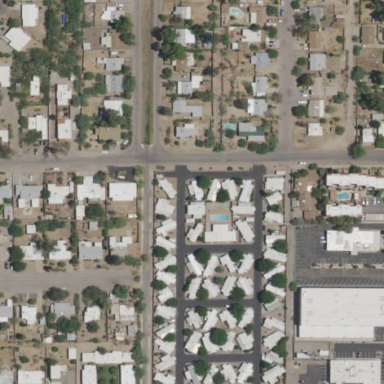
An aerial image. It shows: Residential area known as trailer park.